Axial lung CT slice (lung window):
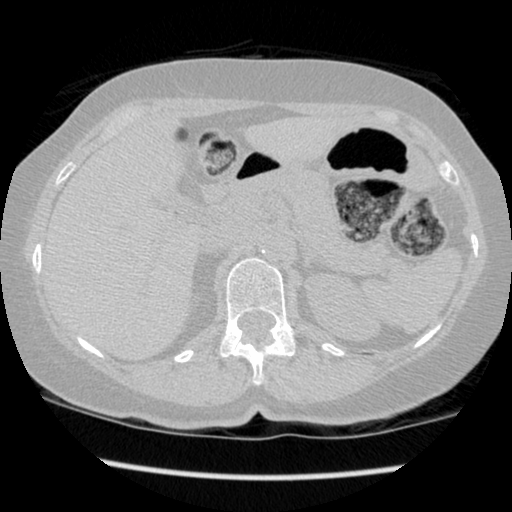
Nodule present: no